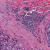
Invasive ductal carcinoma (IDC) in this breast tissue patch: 0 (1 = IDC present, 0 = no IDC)